Question: Based on <URL> question I have added a 'remove' tag before adding connectionstring. That resolved the problem for the original question.
But, when I applied RSA encryption for the web.config file (using aspnet_regiis) the error came back.
> Parser Error Message: The entry 'theConnectionString' has already been added.
I think, when encrypted, it is not calling the 'remove' statement. Is it so? Any workaround for this issue?
'''
<connectionStrings>
<remove name="theConnectionString" />
<add name="theConnectionString" ... />
<connectionStrings>
'''

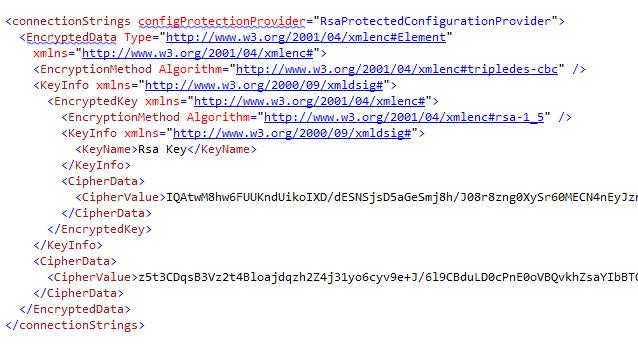
Answer: By using 'Clear' instead of 'Remove' as the first statement in the connectionstrings section, I could resolve the problem.
Note: 'Clear' is retained even after I manually decrypted the config file. But 'Remove' is not retained after encryption-decryption. [Thanks to @Oded for giving a comment to check this]
Refer <URL>
> The machine.config file also contains a connectionStrings section, which contains connection strings used by Visual Studio. When retrieving connection strings by provider name from the app.config file in a Windows application, the connection strings in machine.config get loaded first, and then the entries from app.config. Adding immediately after the connectionStrings element removes all inherited references from the data structure in memory, so that only the connection strings defined in the local app.config file are considered.